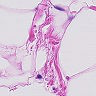
Metastatic tissue present: no